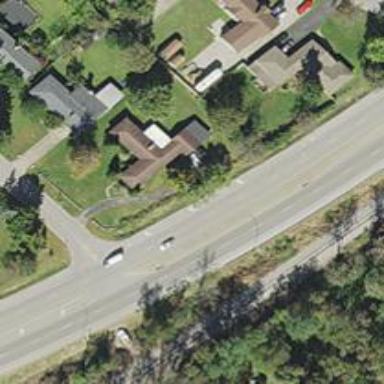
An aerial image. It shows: Asphalt road designated as trunk highway.